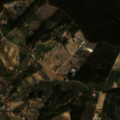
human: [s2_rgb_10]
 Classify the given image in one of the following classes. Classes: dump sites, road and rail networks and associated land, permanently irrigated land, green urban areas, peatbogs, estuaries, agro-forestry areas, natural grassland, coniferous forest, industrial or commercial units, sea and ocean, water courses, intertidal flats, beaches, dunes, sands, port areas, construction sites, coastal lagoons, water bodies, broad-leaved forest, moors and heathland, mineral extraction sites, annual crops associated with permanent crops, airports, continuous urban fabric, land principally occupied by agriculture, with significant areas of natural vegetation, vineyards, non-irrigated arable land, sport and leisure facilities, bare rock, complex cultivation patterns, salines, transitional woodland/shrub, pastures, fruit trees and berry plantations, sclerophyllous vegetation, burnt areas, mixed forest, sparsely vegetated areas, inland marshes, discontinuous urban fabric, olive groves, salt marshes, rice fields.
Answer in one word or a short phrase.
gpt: complex cultivation patterns, land principally occupied by agriculture, with significant areas of natural vegetation, broad-leaved forest, transitional woodland/shrub